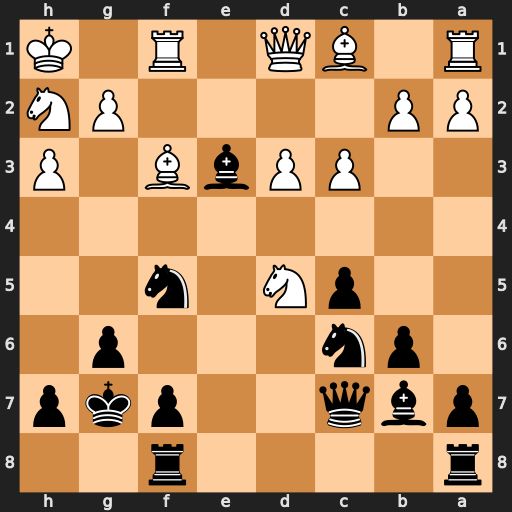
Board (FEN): r4r2/pbq2pkp/1pn3p1/2pN1n2/8/2PPbB1P/PP4PN/R1BQ1R1K
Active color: b
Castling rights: -
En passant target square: -
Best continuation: Ng3#